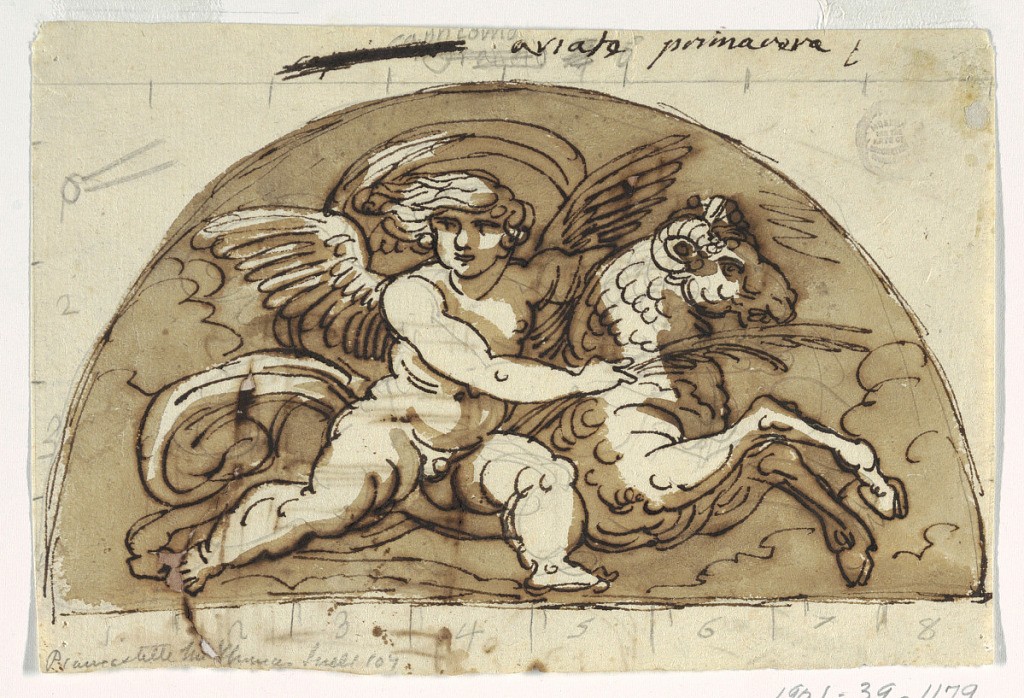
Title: Ares, Lunette for Ceiling, Sala Ottagonale, Palazzo Milzetti, Faenza
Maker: Felice Giani, Italian, 1758–1823
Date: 1804–05
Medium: Pen and brown ink, brush and light brown wash over graphite on white laid paper
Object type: Drawing
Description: Winged putto with ram in a demi lune.